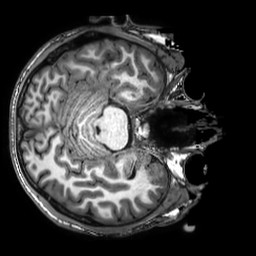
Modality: T1w
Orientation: axial
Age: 31
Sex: male
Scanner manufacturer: philips
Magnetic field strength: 3 T
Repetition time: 0.008161 s
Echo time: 0.00374 s